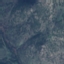
Label: HerbaceousVegetation